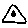
Label: triangle